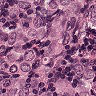
Metastatic tissue present: yes